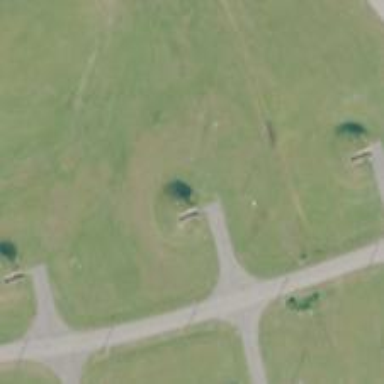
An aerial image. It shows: Military bunker for protection and defense.